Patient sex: M
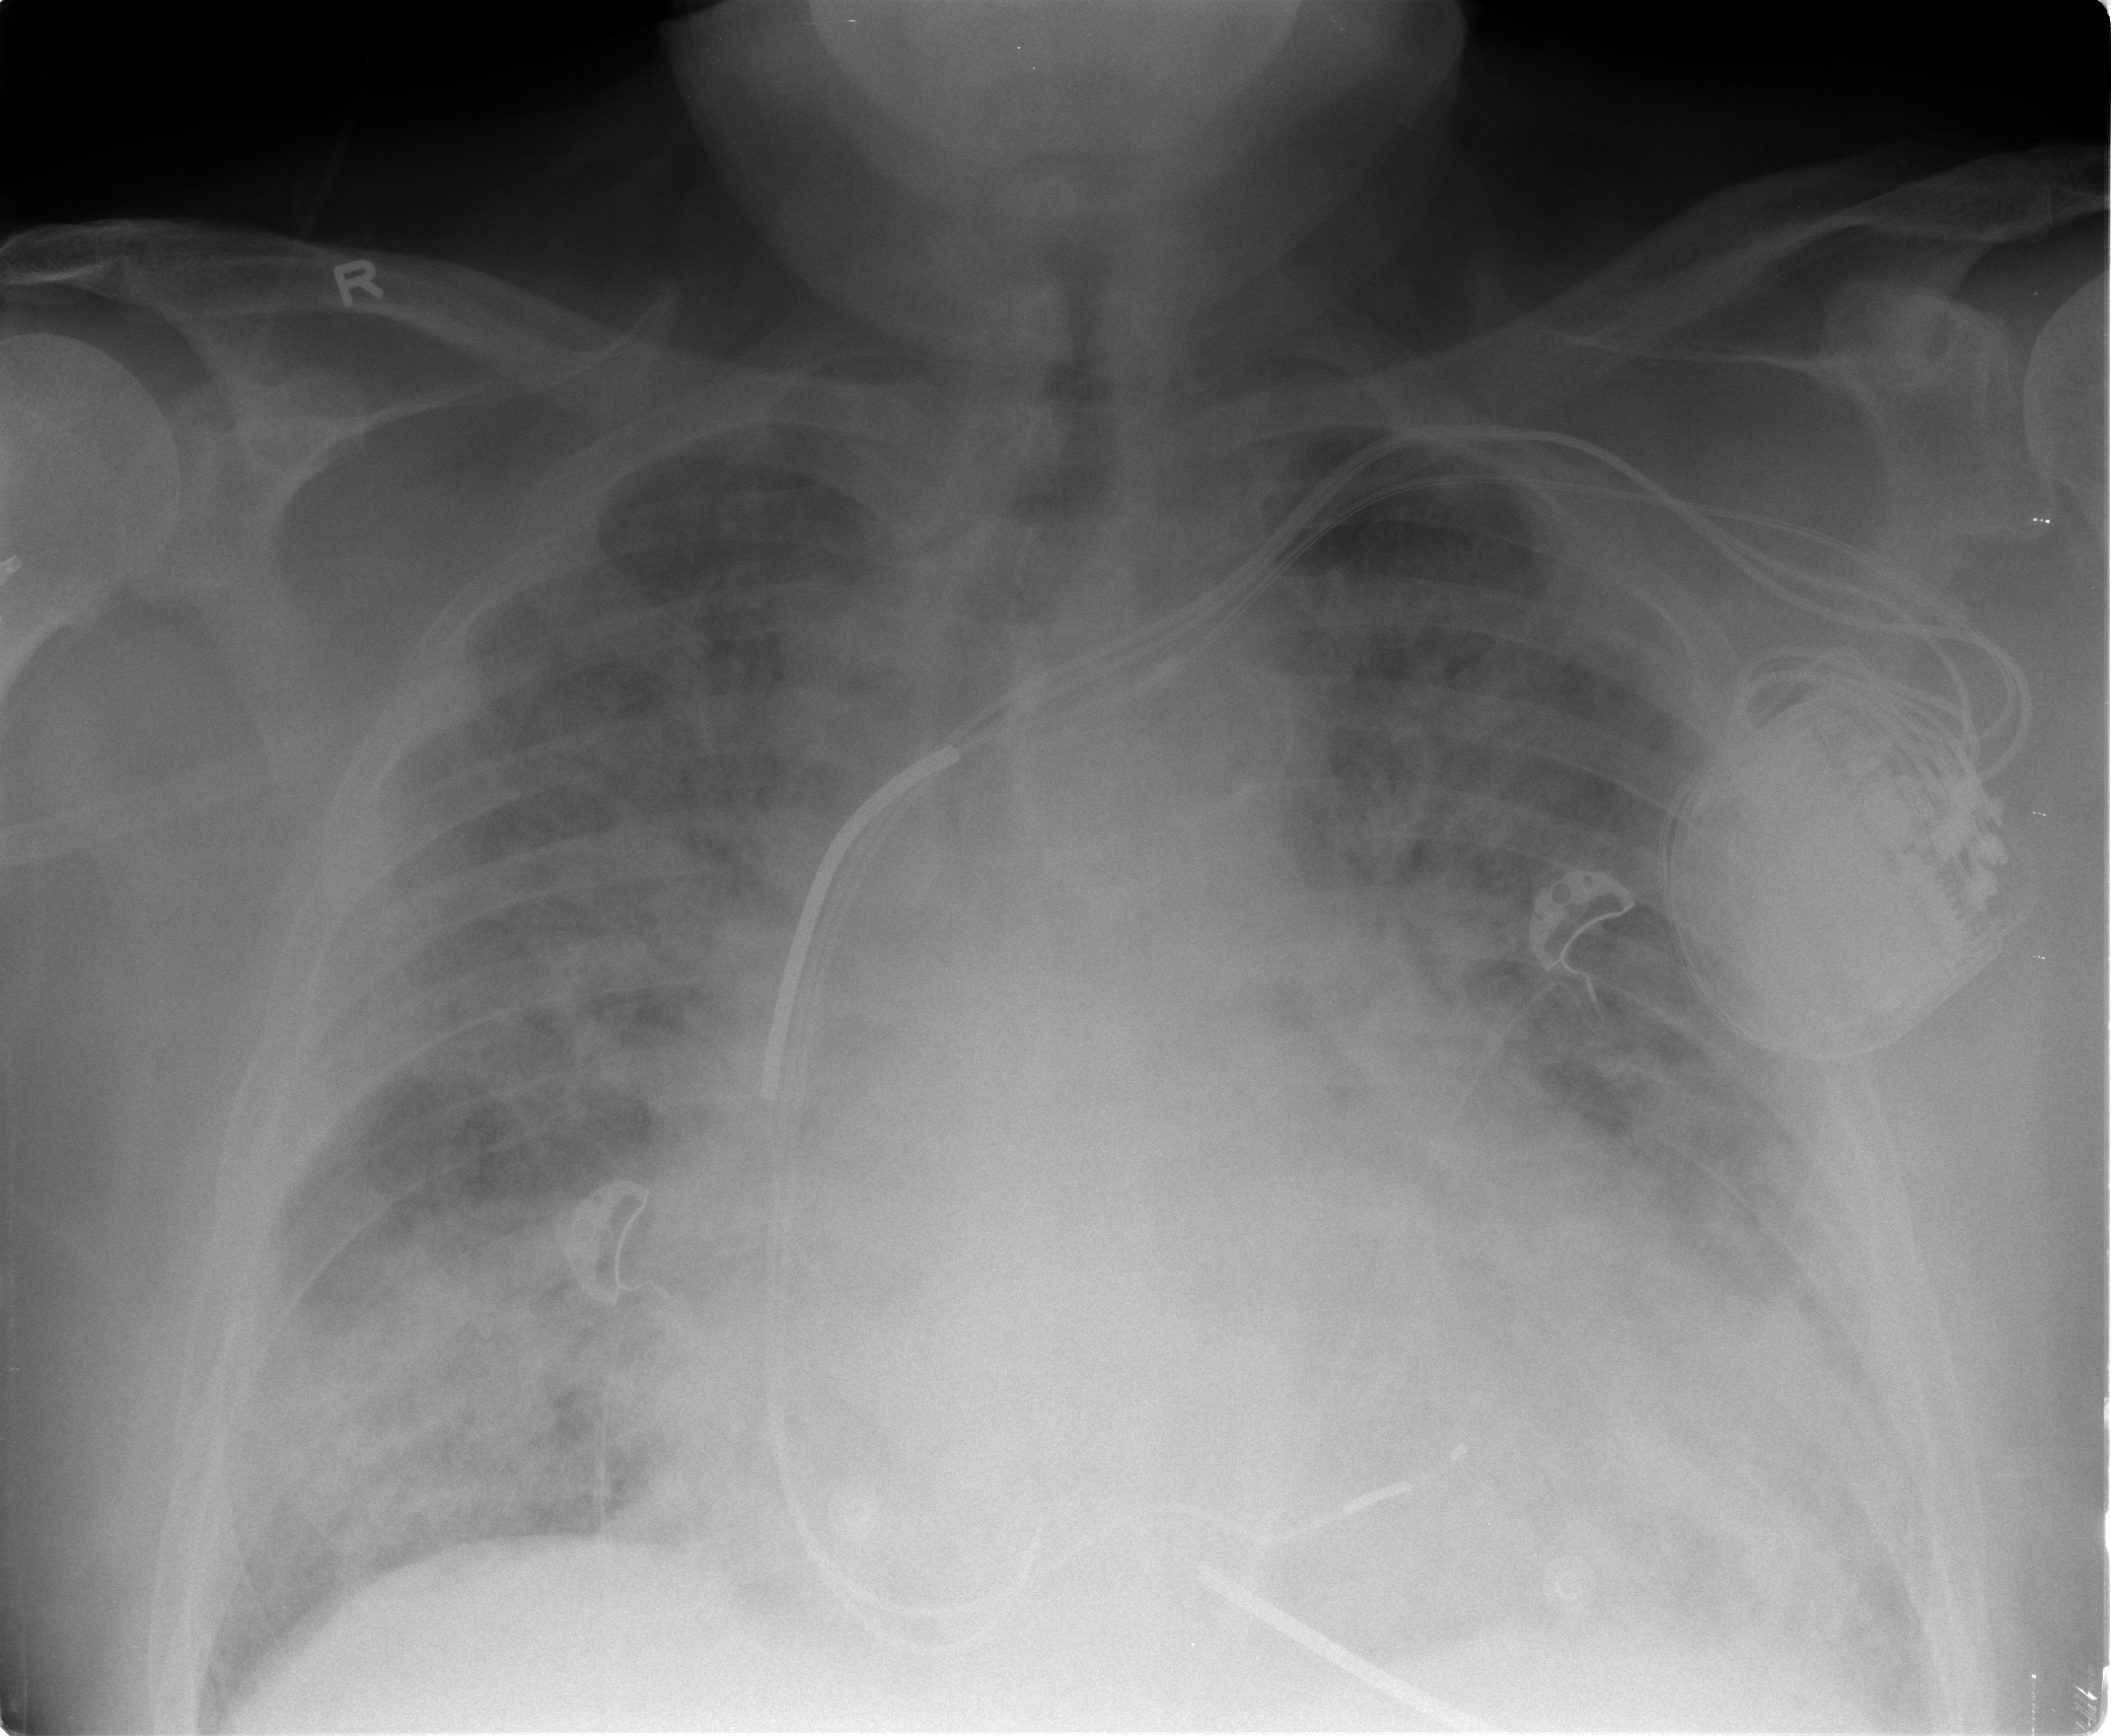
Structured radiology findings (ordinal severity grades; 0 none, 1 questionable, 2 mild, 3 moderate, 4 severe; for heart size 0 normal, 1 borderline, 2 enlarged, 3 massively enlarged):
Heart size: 3
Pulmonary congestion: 3
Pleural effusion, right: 0
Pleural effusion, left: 1
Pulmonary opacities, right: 1
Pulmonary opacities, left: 1
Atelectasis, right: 2
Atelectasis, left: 2